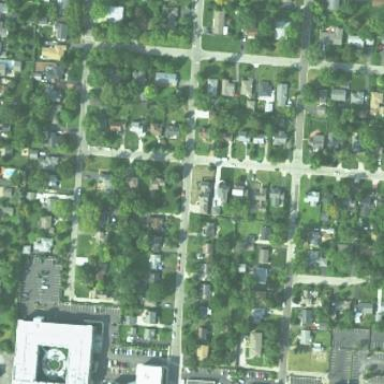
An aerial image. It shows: Neighborhood.